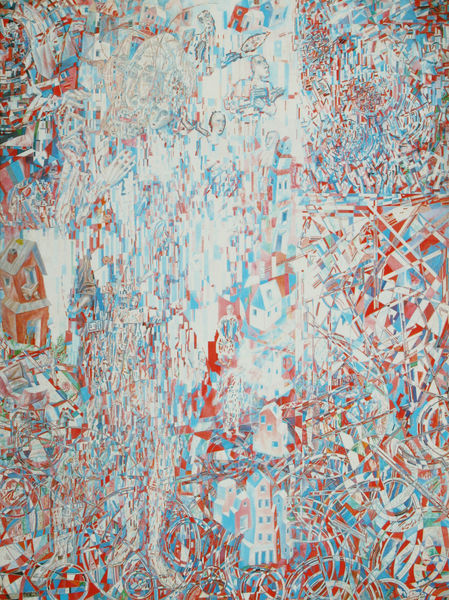
Titel: Die Formel des Proletariats von Petersburg
Künstler: Pawel Filonow
Standort: St. Petersburg
Institution: Russisches Museum
Schlagwörter: blau, hand, mann, weiß, frauen, kubismus, kubistisch, menschen, stadt, bewegung, bunt, fenster, frankreich, frau, hell, köpfe, licht, männer, orange, straße, tür, dach, gebäude, haus, rot, beige, gesichter, gesicht, häuser, figur, kamin, kreis, pferd, turm, chaos, farbig, italien, moderne, abstrakt, modern, dächer, farbe, formen, klein, linien, türe, winter, figuren, weiblich, collage, futurismus, helligkeit, futuristisch, linie, wirbel, dynamik, kreise, ritter, ecken, feiertag, männlich, strassen, plan, spirale, dreick, kuben, schnelligkeit, chagall, grundriss, hochhaus, facetten, wirrwarr, kleinteilig, krach, rot weiß blau, wrot weiß blau, stadtkafte, filonow, feometrie